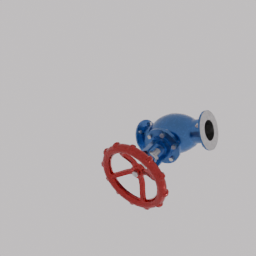
Label: mechanical